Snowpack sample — Loveland Pass, Silver Plume, Colorado, USA (2/11/26, 12:00 PM MST)
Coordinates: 39.663, -105.886
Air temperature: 35 °F
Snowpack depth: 82 cm
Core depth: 40 cm
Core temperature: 23 °F
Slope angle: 13°, slope face: 12°
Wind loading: high
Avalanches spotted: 1
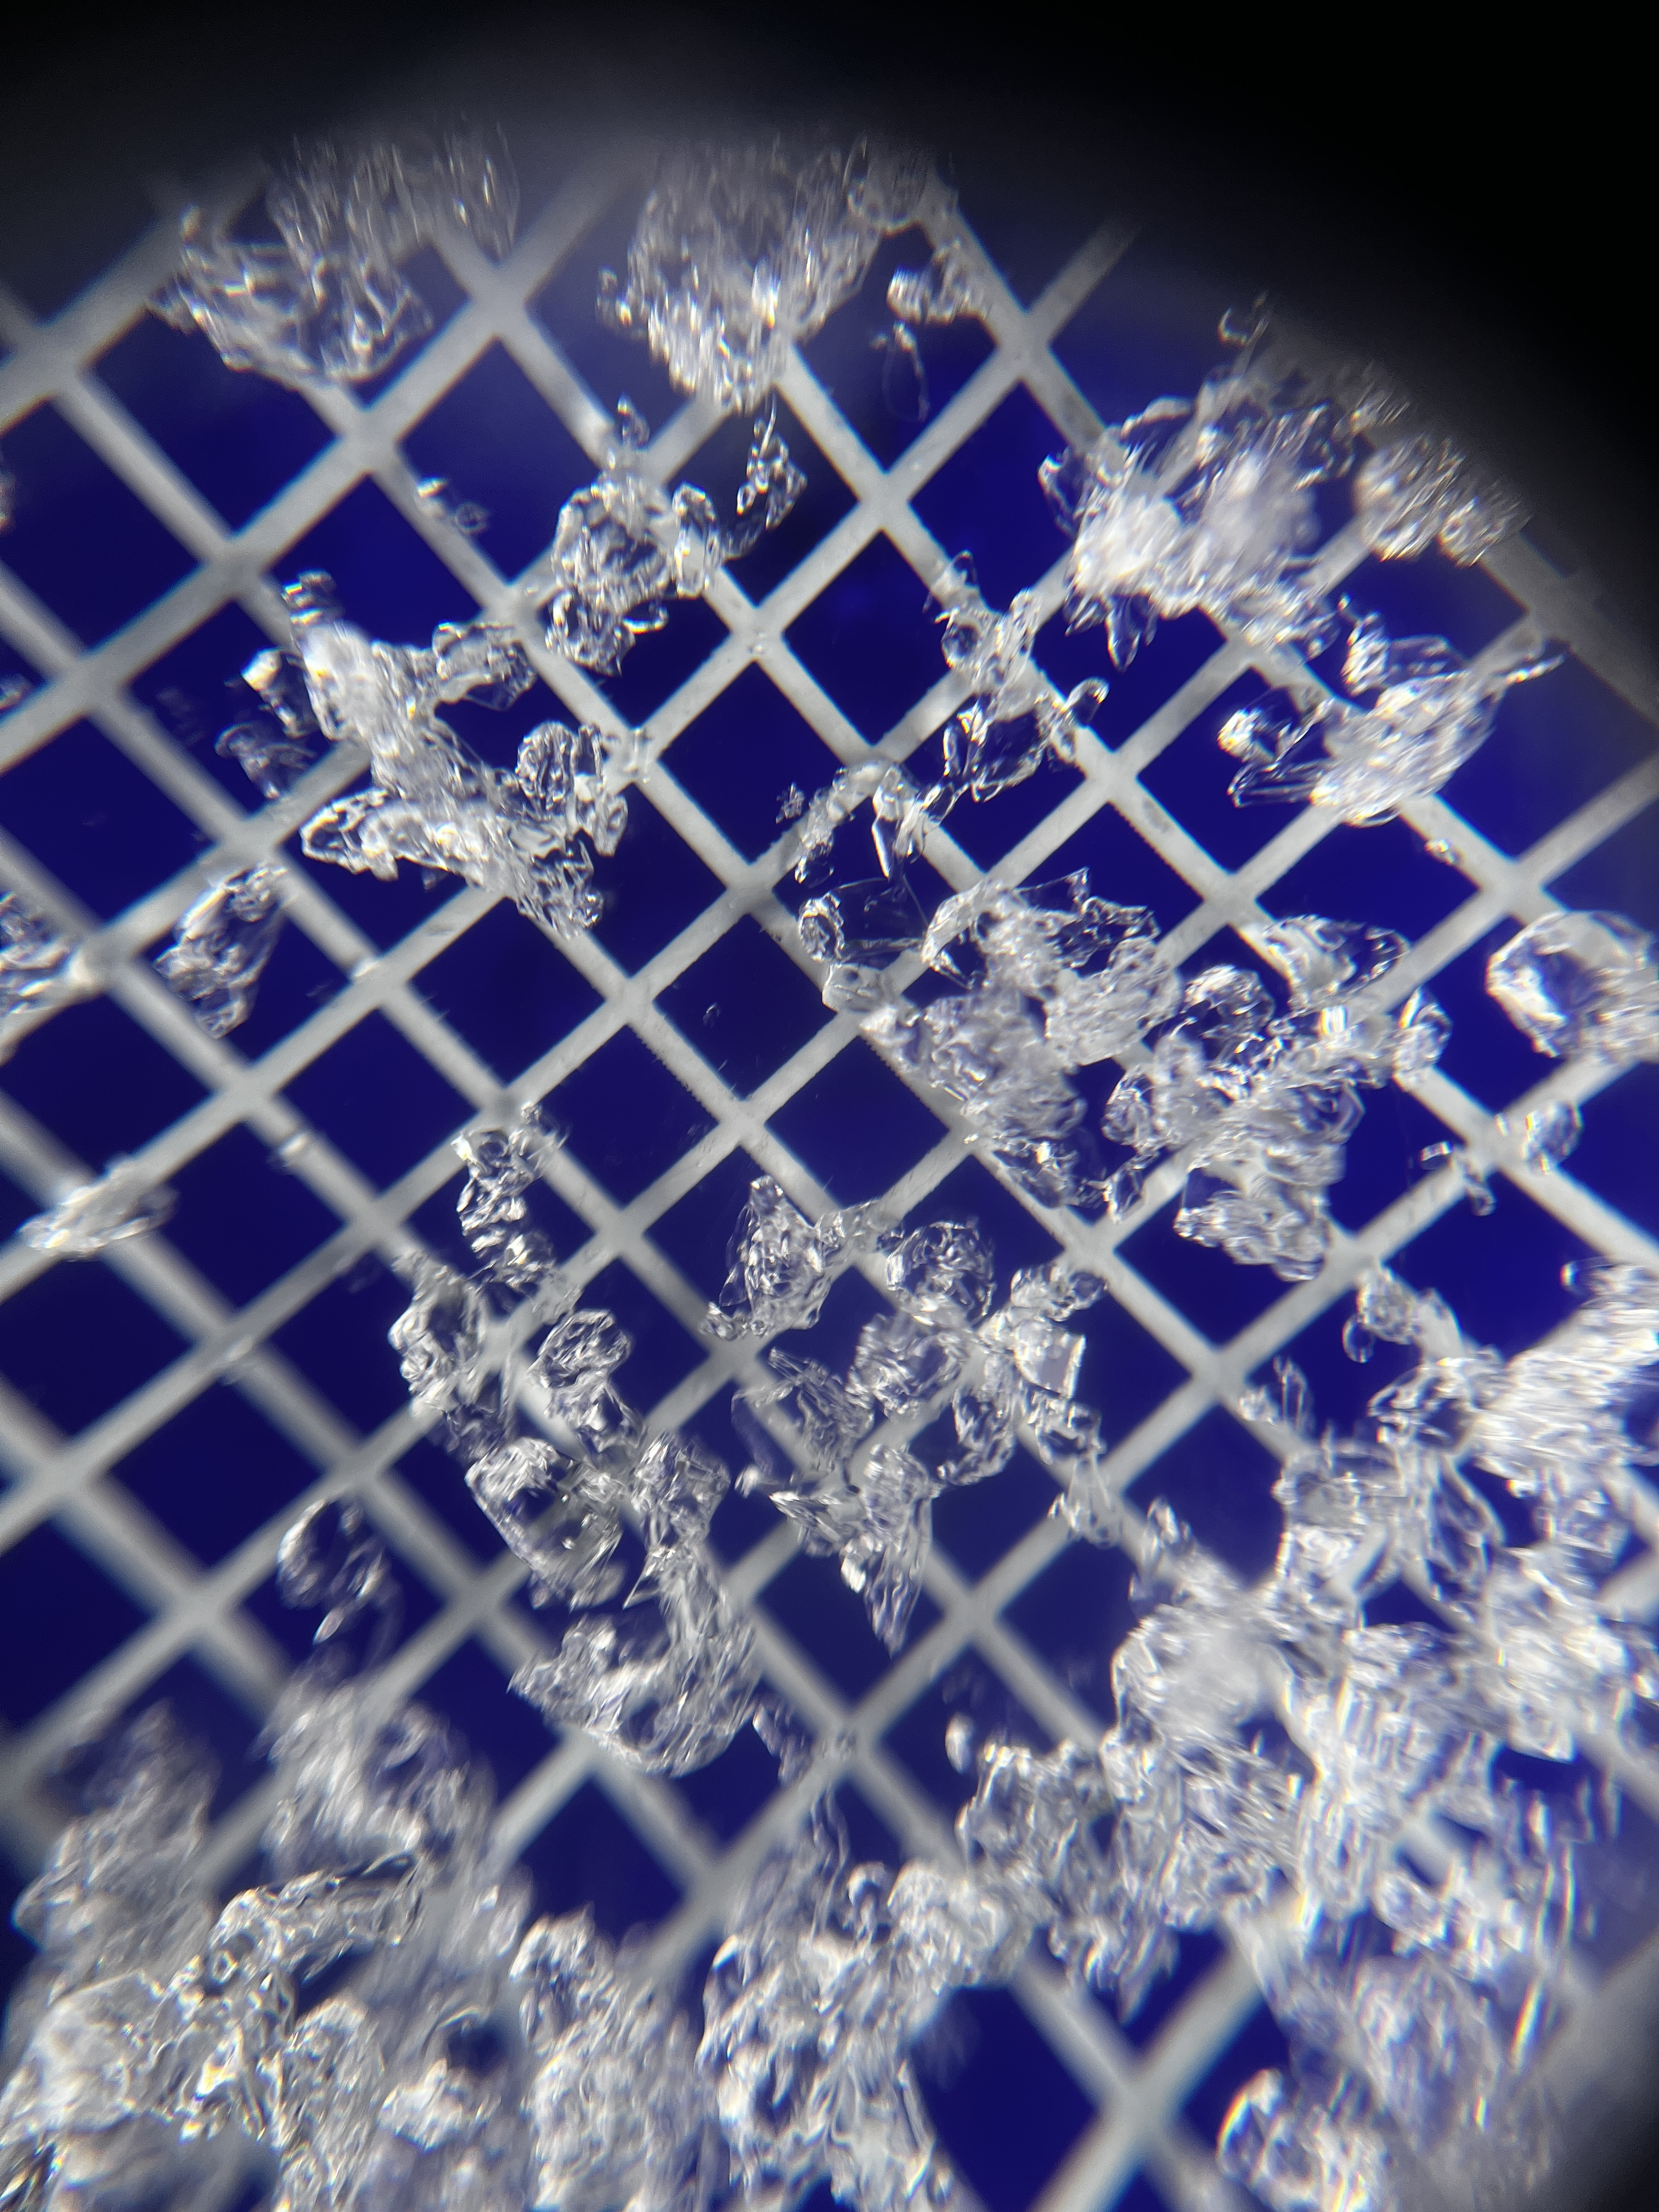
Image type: magnified_profile
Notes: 1 small avalanche spotted on the north side of the bowl, lots of wind loading